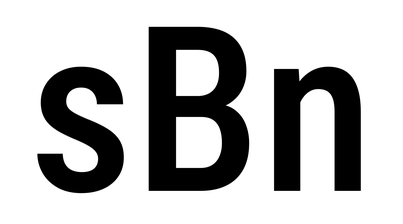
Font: Roboto_Condensed_Medium